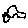
Label: car